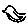
Label: bird